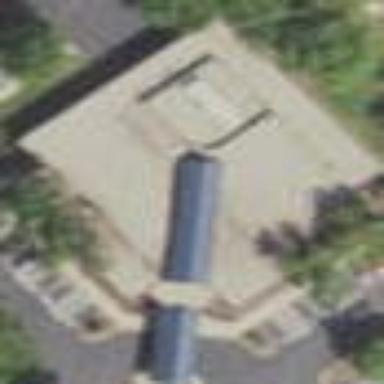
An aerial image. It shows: Commercial building.